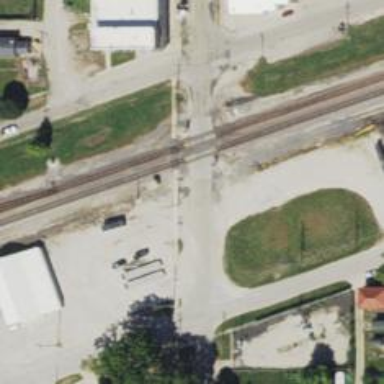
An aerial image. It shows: Railway level crossing.